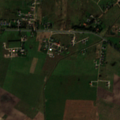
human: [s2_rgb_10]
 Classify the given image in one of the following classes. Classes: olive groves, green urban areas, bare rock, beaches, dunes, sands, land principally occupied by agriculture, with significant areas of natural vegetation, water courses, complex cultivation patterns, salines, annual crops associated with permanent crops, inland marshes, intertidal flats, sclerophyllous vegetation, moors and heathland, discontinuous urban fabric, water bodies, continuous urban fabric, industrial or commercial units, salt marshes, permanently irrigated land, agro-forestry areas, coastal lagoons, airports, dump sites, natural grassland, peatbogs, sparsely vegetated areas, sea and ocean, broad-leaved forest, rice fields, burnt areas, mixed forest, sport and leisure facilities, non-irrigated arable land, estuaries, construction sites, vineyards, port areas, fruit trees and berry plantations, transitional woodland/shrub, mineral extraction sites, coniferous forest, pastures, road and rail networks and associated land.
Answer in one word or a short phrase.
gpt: non-irrigated arable land, pastures, complex cultivation patterns